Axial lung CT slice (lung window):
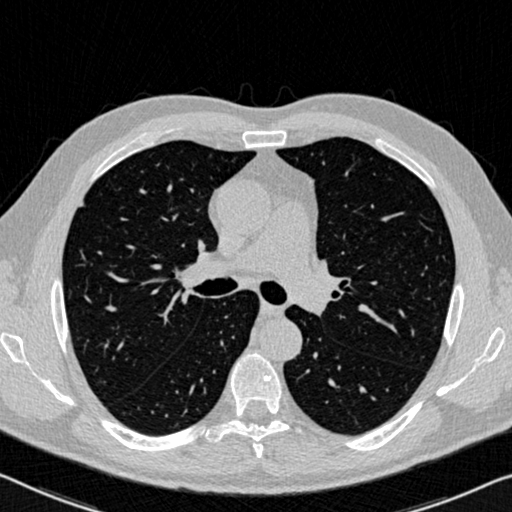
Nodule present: no